Question: Hello i cannot sort alphabetical my datagridview
this is how i fill my grid :
'''
bs = new BindingSource();
bs.DataSource = db.GetProducts.ToList();
dgvInventory.DataSource = bs;
'''
and this is how i try to sort my grid :
'''
private void toolStripButton3_Click_1(object sender, EventArgs e)
{
bs.Sort = "ID DESC, Name ASC";
dgvInventory.DataSource = bs;
}
'''
And when i pressing button nothing happens
This two columns is exsist in data grid
and this is screen :

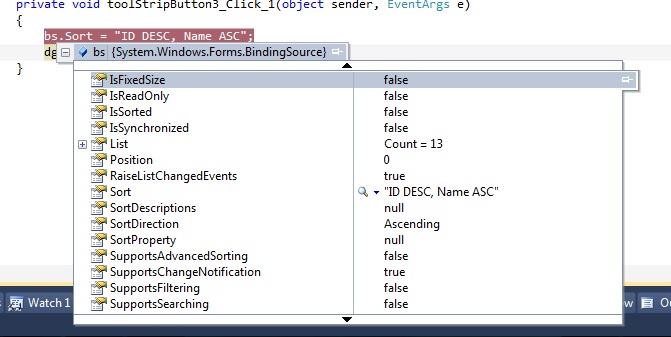
Answer: Quoting from: <URL>
> To support sorting, the underlying list must implement the
IBindingList or IBindingListView interfaces. This capability can be
queried through the SupportsSorting property. Multicolumn sorting is
available when the SupportsAdvancedSorting property is true.
You're calling the 'ToList()' extension method which is going to return you a 'List<Product>' which is not going to support either of those interfaces and hence won't be sortable.